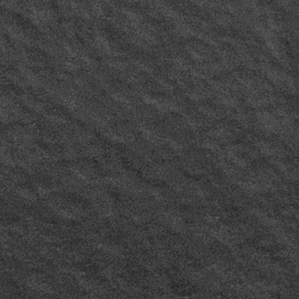
Label: frost